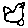
Label: bird